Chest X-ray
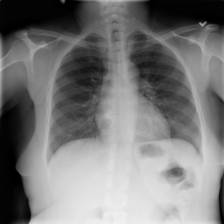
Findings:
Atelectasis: negative
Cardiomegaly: negative
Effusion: negative
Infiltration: negative
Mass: negative
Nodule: negative
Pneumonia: negative
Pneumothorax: negative
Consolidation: negative
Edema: negative
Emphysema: negative
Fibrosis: negative
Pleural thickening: negative
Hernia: negative